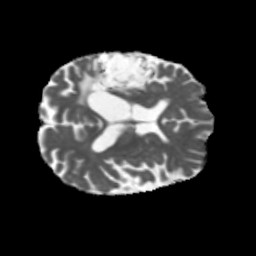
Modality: MD
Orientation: axial
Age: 55
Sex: male
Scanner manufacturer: siemens
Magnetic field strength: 3 T
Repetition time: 5.47 s
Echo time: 0.0854 s